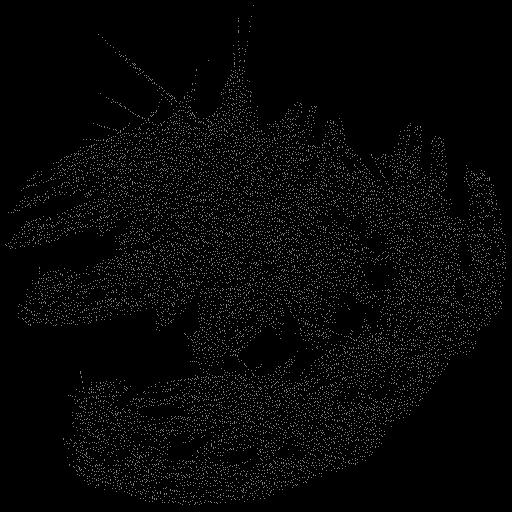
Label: broccoli